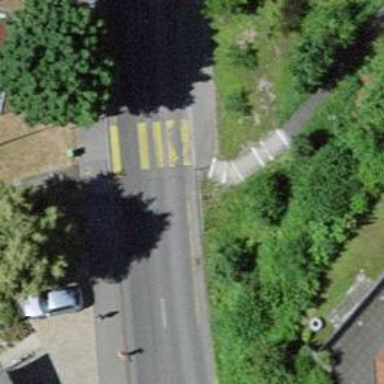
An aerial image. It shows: Kerb barrier.